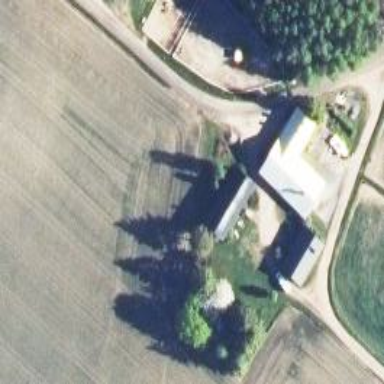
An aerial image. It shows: Farm.